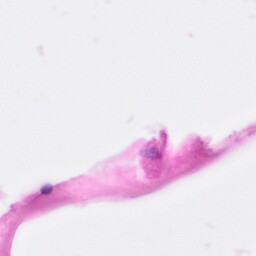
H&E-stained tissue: Pancreatic